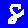
Digit: 8